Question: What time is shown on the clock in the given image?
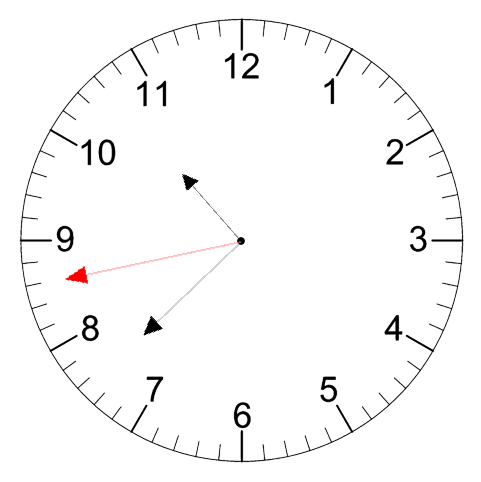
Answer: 10:37:43